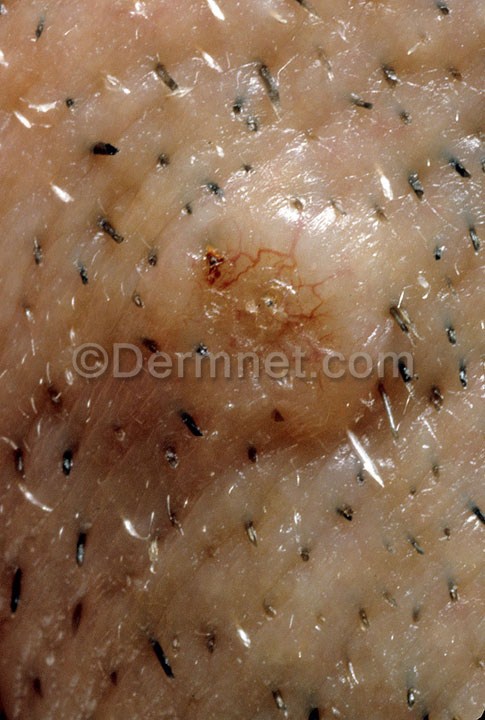
Disease: Actinic Keratosis Basal Cell Carcinoma and other Malignant Lesions